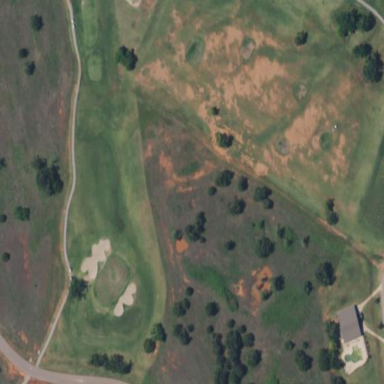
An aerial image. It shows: Grassy area used as driving range for golf.